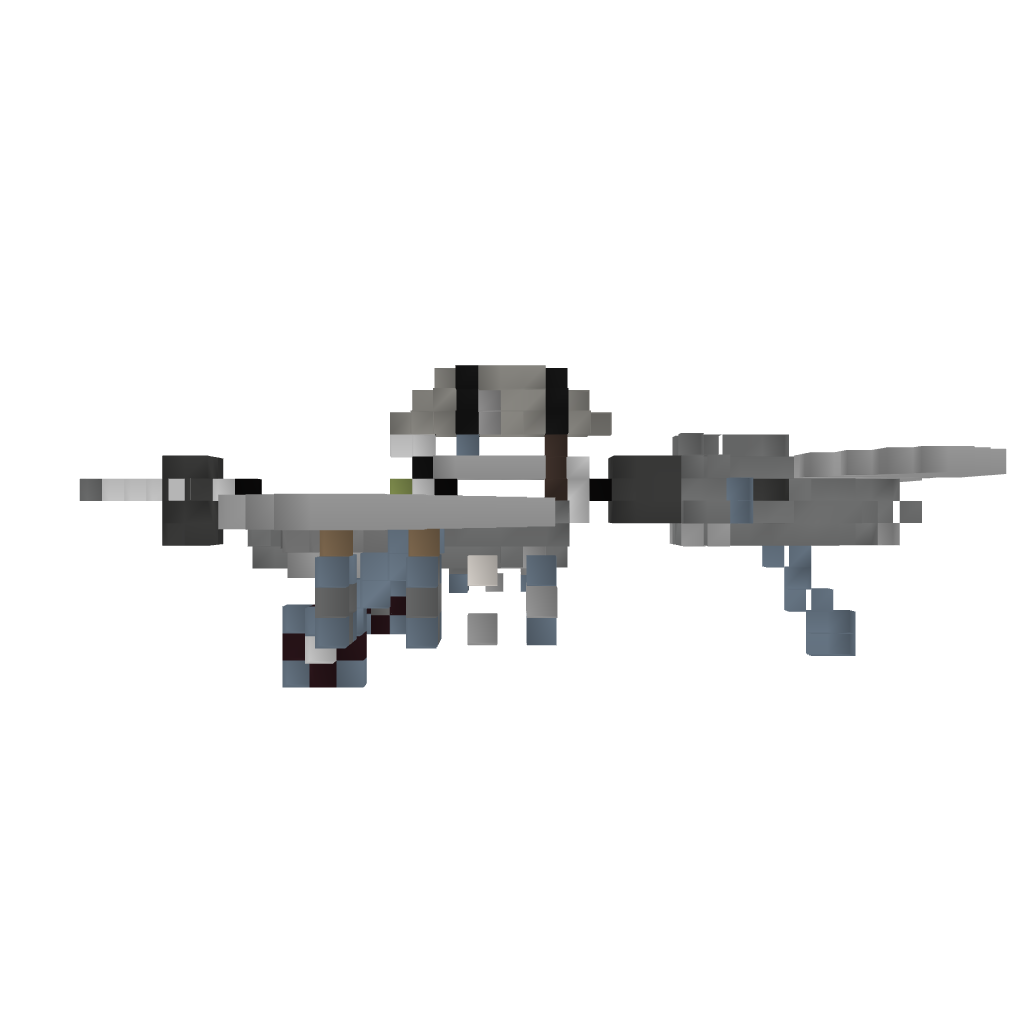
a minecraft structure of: Republic P47D Thunderbolt